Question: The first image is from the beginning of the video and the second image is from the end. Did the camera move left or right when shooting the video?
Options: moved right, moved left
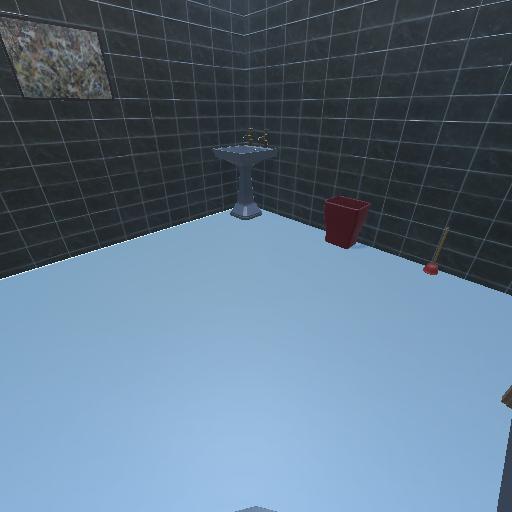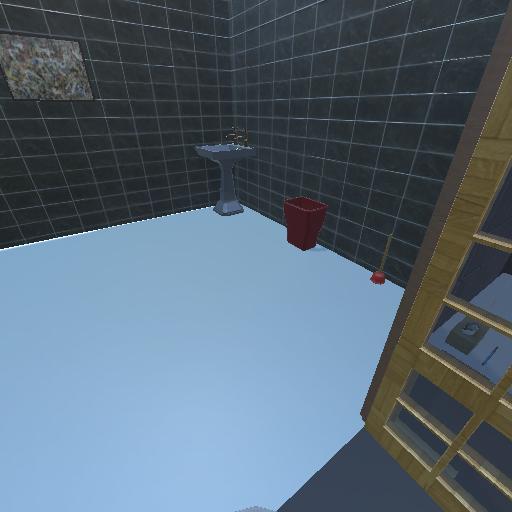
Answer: moved right